Question: I'm trying to translate this math formula to JS:

I tried to use 'tan^-1' for the first part but got an error.
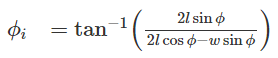
Answer: Try the following
'''
function phi_i (l, w, phi) {
// Check and set defaults for the parameters l, w and phi in case the are not set properly ...
var arg = 2 * l * Math.sin(phi) / ( 2 * l * Math.cos(phi) - w * Math.sin(phi) );
return Math.atan(arg);
}
'''